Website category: sports
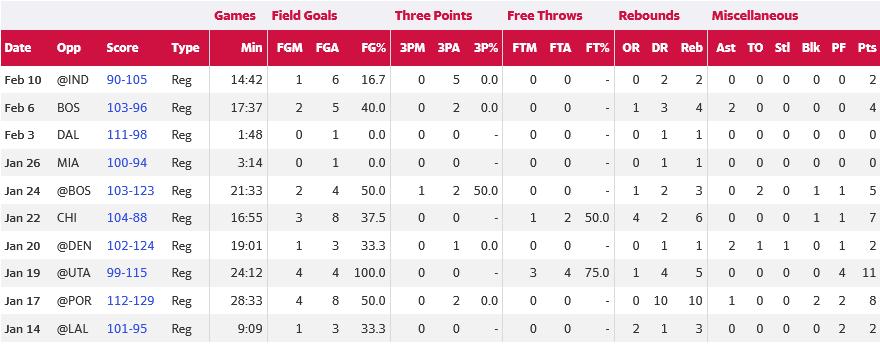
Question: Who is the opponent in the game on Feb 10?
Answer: IND

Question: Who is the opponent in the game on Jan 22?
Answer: CHI

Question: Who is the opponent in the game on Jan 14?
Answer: LAL

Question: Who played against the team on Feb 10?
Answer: IND

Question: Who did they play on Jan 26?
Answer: MIA

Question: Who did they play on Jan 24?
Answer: BOS

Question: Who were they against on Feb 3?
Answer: DAL

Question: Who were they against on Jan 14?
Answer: LAL

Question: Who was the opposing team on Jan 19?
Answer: UTA

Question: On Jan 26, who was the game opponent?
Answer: MIA

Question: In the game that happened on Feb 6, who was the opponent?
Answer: BOS

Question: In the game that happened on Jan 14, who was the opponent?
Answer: LAL

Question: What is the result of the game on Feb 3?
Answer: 111-98

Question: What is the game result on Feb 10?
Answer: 90-105

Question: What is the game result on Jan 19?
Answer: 99-115

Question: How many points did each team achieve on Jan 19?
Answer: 99-115

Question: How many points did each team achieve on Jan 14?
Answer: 101-95

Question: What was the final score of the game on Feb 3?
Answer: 111-98

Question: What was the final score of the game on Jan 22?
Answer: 104-88

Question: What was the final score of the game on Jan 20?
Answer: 102-124

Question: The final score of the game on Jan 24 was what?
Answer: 103-123

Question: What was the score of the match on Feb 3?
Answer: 111-98

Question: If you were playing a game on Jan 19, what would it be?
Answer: Reg

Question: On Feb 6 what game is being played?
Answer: Reg

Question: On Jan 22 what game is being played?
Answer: Reg

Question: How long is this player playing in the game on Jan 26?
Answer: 3:14

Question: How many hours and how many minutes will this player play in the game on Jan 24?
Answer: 21:33

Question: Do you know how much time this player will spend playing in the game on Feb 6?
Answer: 17:37

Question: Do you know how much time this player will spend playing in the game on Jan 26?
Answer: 3:14

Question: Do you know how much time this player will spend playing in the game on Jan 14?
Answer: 9:09

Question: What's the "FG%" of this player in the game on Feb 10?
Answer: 16.7

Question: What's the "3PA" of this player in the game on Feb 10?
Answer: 5

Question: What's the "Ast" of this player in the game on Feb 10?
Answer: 0

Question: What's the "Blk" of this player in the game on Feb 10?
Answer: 0

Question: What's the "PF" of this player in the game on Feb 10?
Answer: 0

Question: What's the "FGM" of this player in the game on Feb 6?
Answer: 2

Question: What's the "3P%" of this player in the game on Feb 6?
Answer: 0.0

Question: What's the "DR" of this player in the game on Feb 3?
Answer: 1

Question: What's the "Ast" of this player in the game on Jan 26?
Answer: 0

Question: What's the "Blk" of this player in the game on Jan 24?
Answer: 1

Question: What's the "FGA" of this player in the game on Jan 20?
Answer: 3

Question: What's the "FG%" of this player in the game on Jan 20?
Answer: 33.3

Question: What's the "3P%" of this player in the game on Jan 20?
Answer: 0.0

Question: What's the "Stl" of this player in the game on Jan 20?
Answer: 1

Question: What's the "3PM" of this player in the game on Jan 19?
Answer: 0

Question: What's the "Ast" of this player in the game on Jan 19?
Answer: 0

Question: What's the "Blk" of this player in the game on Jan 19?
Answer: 0

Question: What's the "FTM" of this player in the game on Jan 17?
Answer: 0

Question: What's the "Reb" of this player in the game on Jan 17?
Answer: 10

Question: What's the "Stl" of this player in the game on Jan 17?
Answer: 0

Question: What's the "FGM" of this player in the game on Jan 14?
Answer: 1

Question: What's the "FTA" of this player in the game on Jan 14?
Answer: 0

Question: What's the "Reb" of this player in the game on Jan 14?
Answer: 3

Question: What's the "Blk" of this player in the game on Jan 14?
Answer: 0

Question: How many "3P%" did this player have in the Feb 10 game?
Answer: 0.0

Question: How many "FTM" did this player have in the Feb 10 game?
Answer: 0

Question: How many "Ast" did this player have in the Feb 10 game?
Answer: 0

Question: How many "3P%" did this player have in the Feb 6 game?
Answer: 0.0

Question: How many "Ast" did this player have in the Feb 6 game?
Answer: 2

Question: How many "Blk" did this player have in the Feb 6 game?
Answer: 0

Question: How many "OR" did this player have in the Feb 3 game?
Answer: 0

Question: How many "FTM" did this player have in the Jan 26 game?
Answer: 0

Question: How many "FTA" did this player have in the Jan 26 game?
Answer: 0

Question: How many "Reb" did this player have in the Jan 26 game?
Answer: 1